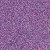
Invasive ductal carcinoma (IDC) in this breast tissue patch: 1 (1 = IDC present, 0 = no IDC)